Field crop: tomato
Growth stage: 2
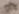
Species: solanum